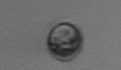
Label: Dinophyceae